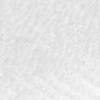
Label: no_change